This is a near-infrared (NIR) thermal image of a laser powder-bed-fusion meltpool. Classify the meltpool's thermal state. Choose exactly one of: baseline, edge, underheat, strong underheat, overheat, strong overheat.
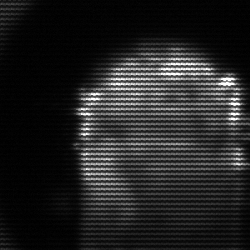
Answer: baseline